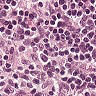
Metastatic tissue present: no